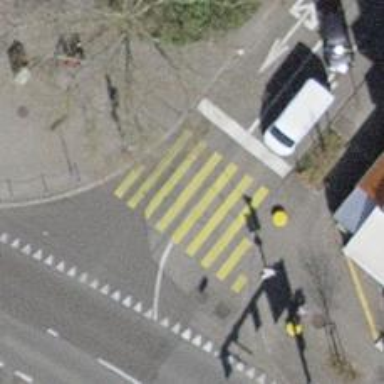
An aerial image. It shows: Road with traffic signals and zebra crossing with traffic signals.